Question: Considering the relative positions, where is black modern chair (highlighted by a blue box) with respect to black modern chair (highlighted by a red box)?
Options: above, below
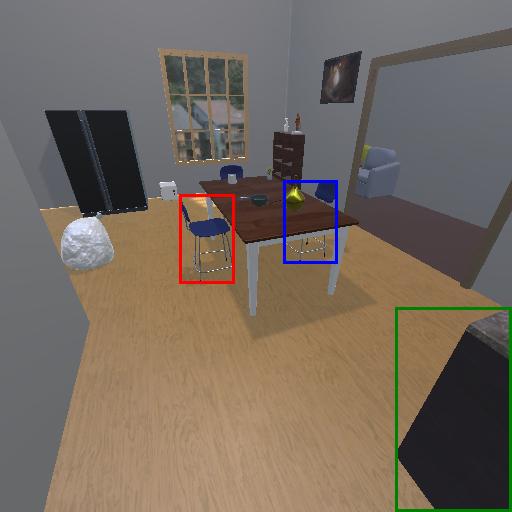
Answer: above